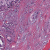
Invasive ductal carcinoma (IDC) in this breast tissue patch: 0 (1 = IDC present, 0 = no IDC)